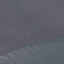
Land use / land cover: SeaLake